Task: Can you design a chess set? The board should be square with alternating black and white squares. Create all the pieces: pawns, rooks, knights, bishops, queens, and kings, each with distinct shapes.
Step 5201:
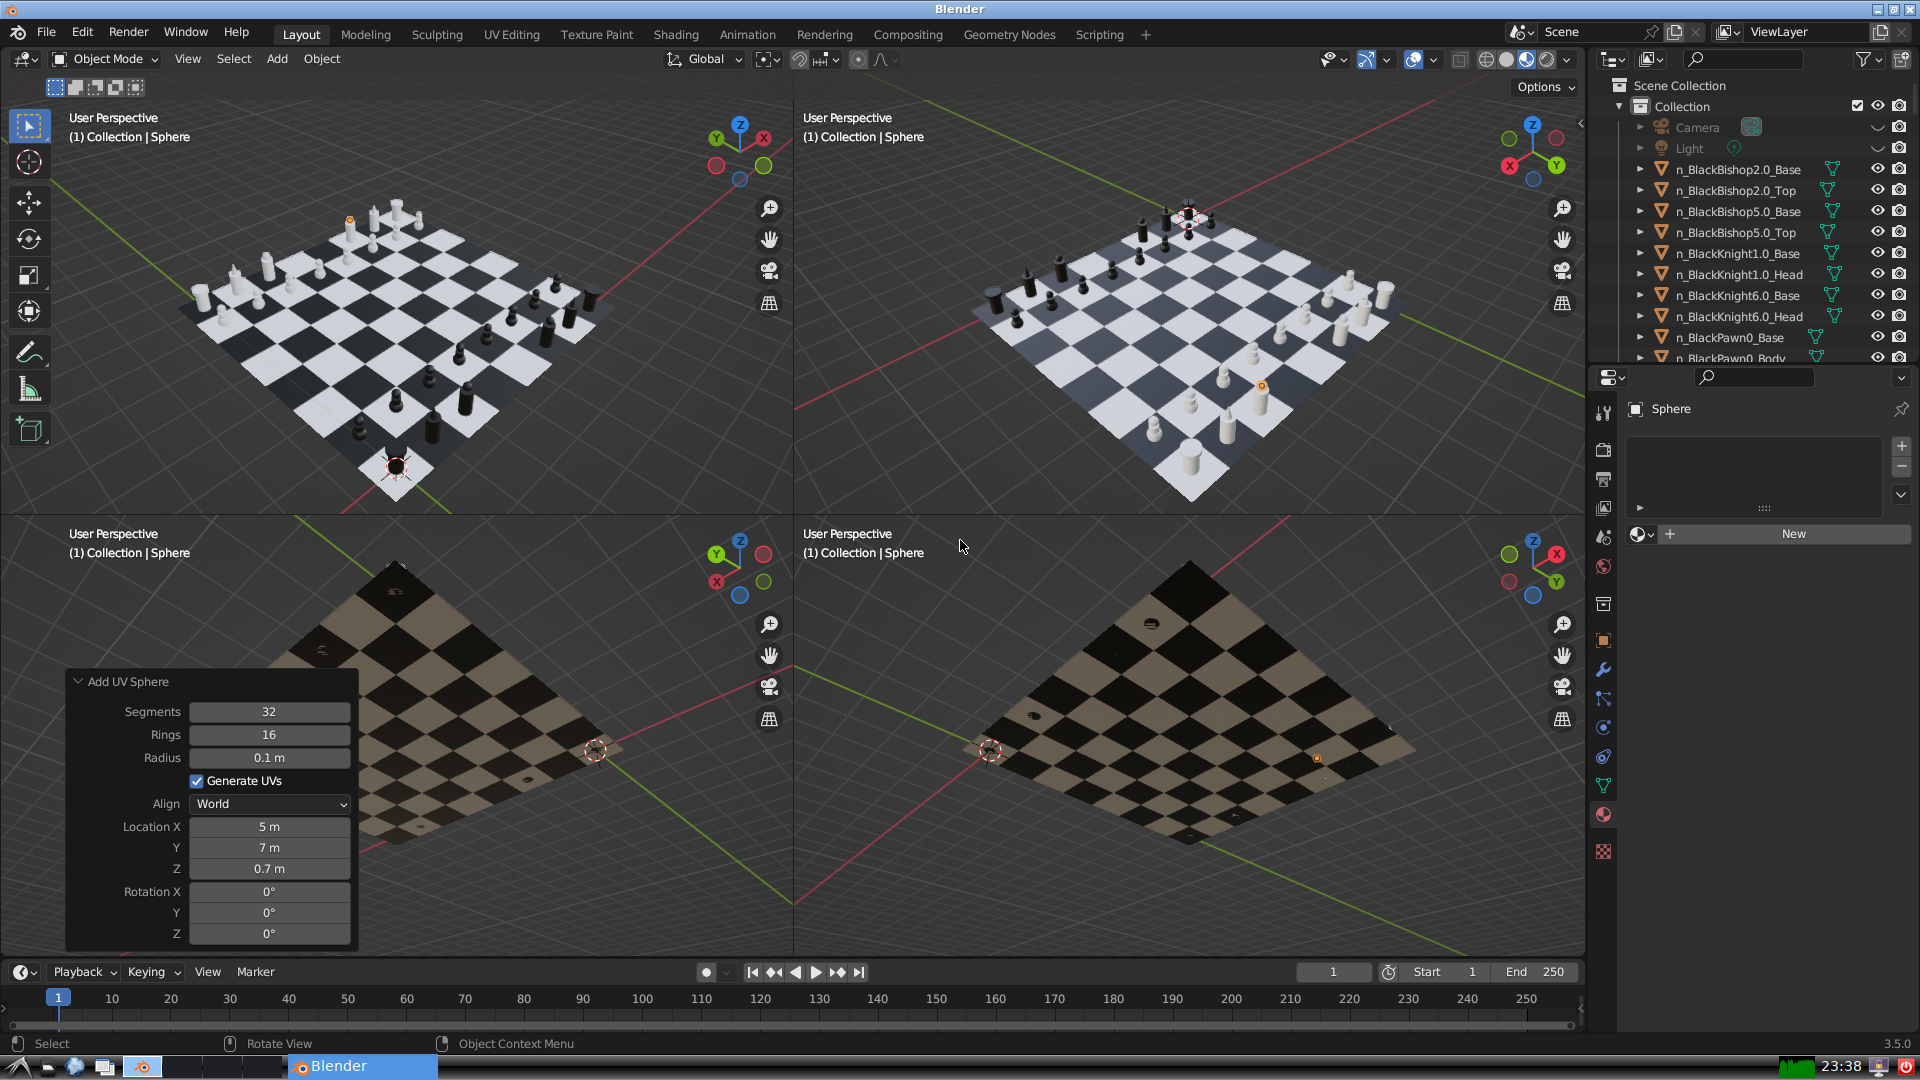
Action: {"mouse_move": [1608, 631]}